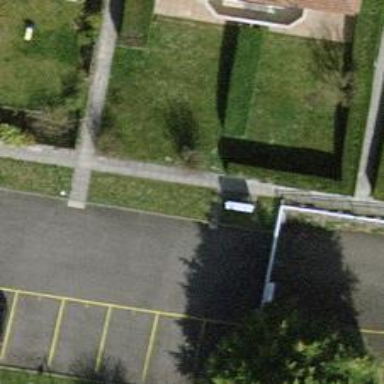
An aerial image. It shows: Hedge barrier.